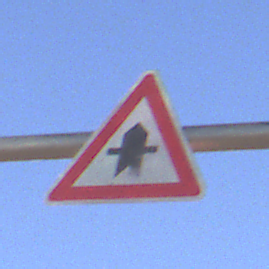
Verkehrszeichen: Vorfahrt
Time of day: SunriseSunset
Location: Outdoor (Nature)
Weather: Clear
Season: NotSpecified
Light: Natural